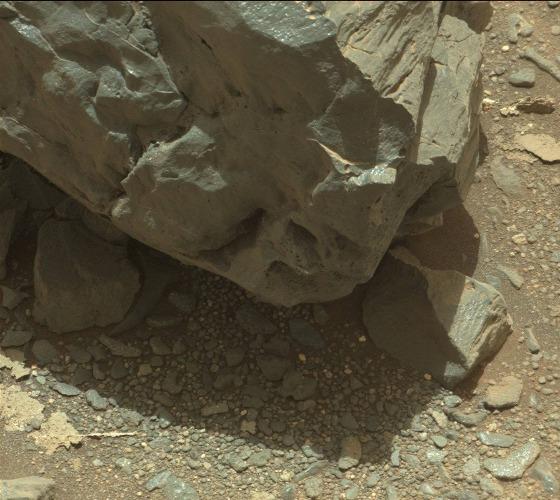
Terrain classes present: Bedrock, Gravel / Sand / Soil, Rock, Shadow